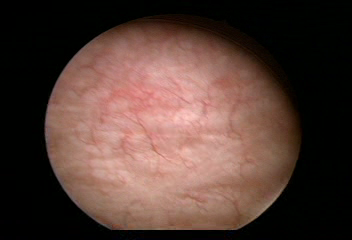
Modality: WLC
Class: Normal mucosa
Bladder cancer association: No